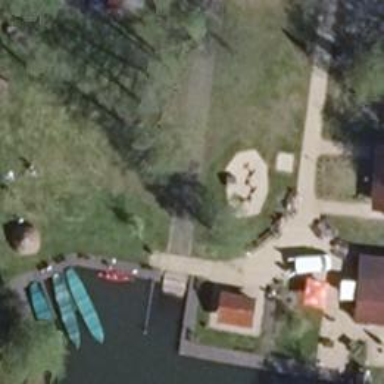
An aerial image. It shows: Campsite designated for tourism.